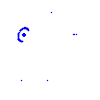
Particle: proton